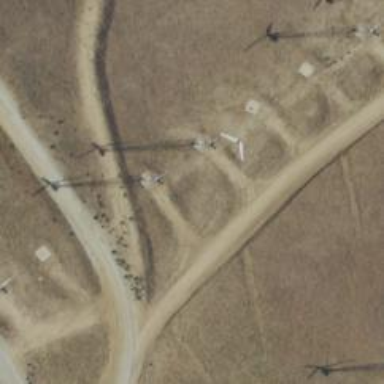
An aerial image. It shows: Wind turbine generating power.